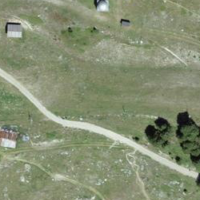
EUNIS habitat code: 26
Species observed at this site:
Chamaenerion angustifolium
Parnassia palustris
Erebia alberganus
Vaccinium vitis-idaea
Stauroderus scalaris
Arctostaphylos uva-ursi
Cyaniris semiargus
Papilio machaon
Campanula barbata
Carduelis citrinella
Erebia tyndarus
Chorthippus brunneus
Phoenicurus ochruros
Nucifraga caryocatactes
Erebia melampus
Arcyptera fusca
Falco tinnunculus